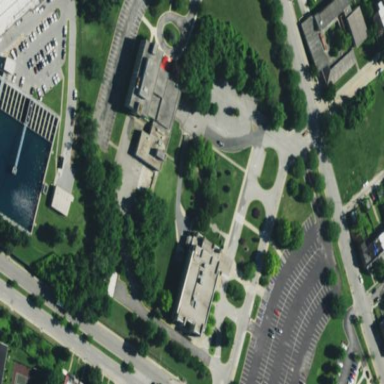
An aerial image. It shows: College or university.